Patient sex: F
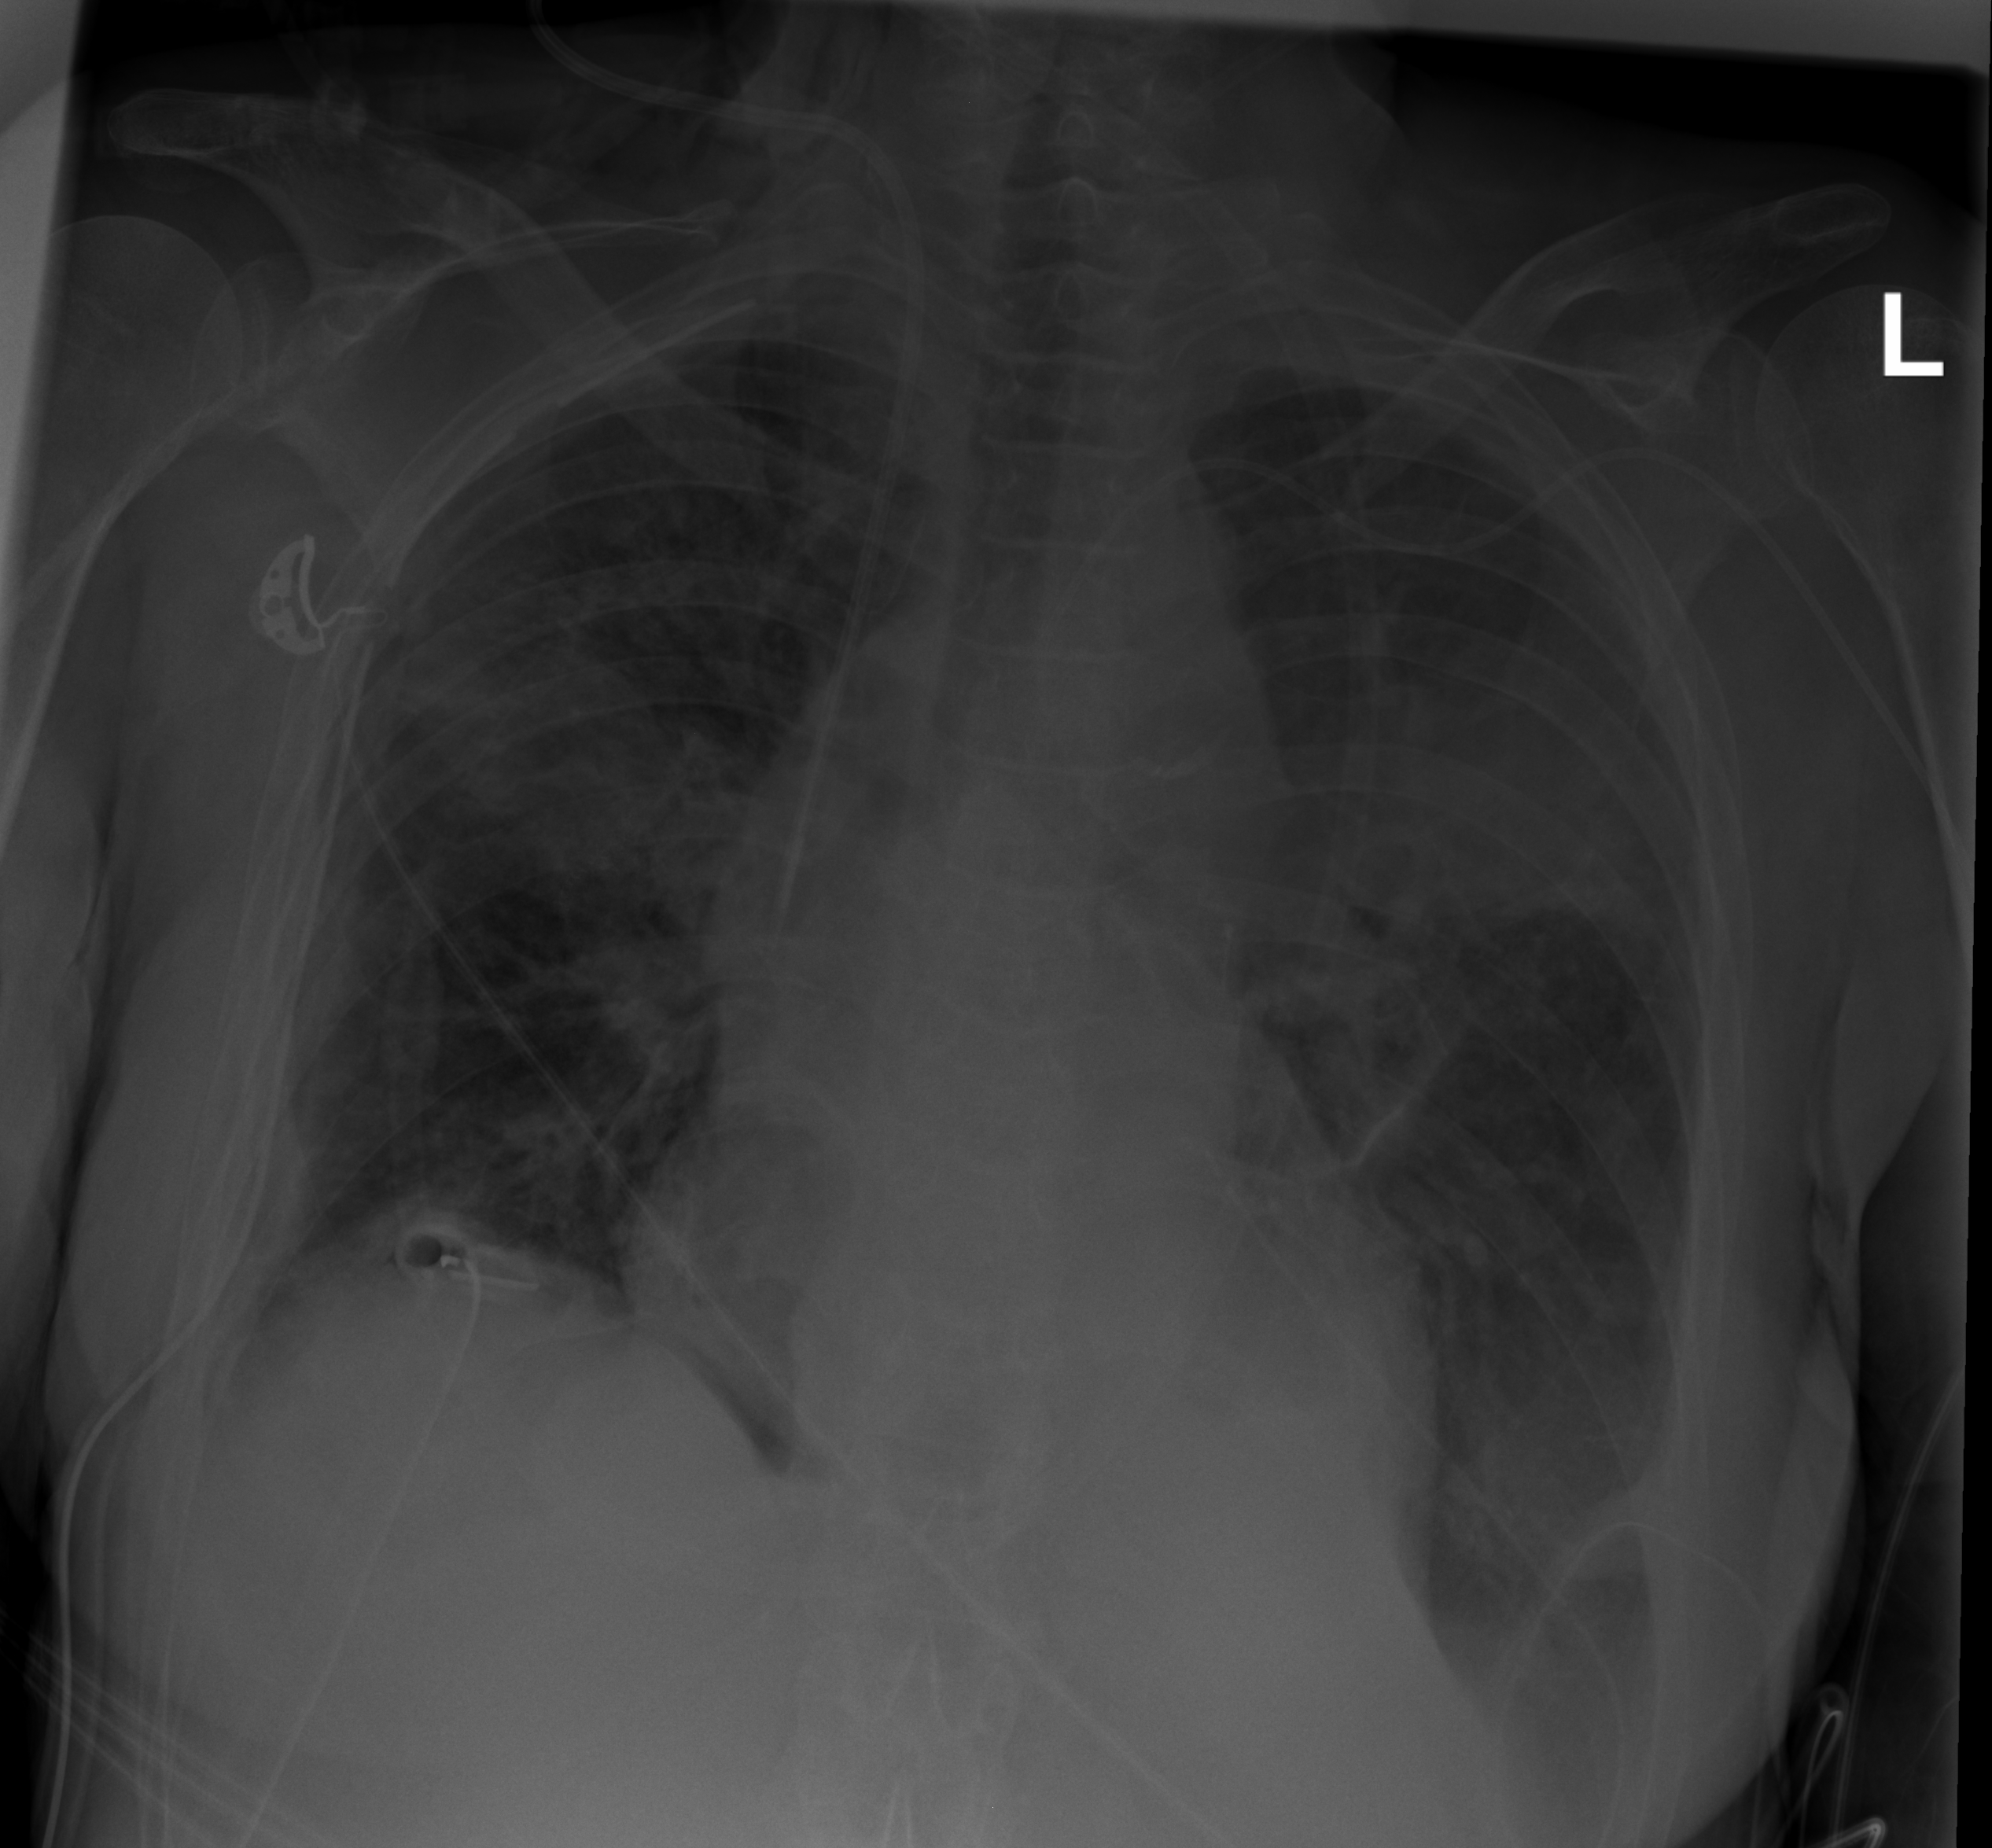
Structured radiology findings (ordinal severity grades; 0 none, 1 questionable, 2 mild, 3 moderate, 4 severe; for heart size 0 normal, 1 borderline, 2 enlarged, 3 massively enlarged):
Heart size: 2
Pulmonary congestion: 2
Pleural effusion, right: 2
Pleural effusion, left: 2
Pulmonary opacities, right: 2
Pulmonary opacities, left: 2
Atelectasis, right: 2
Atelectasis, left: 3